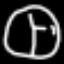
Label: clock